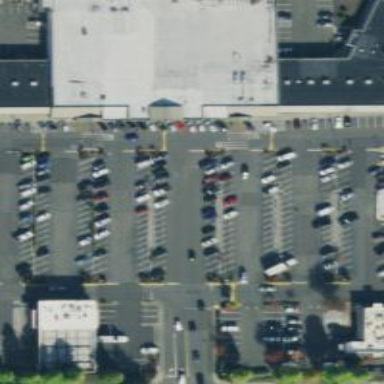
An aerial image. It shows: Trolley bay.